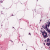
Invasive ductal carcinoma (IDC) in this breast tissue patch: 0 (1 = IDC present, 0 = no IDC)